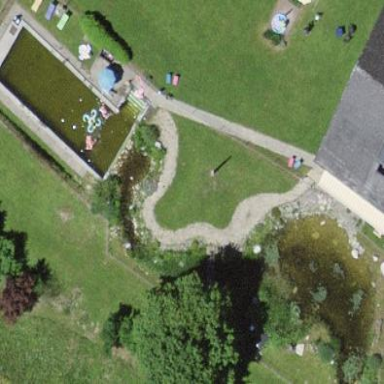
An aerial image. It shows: Pond surrounded by natural water.